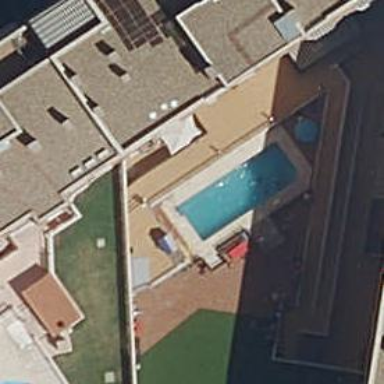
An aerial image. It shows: Inground swimming pool located in leisure land area.